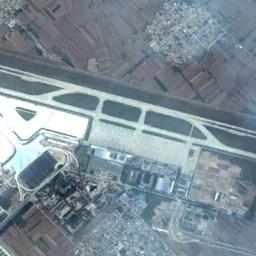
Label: airport